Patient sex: M
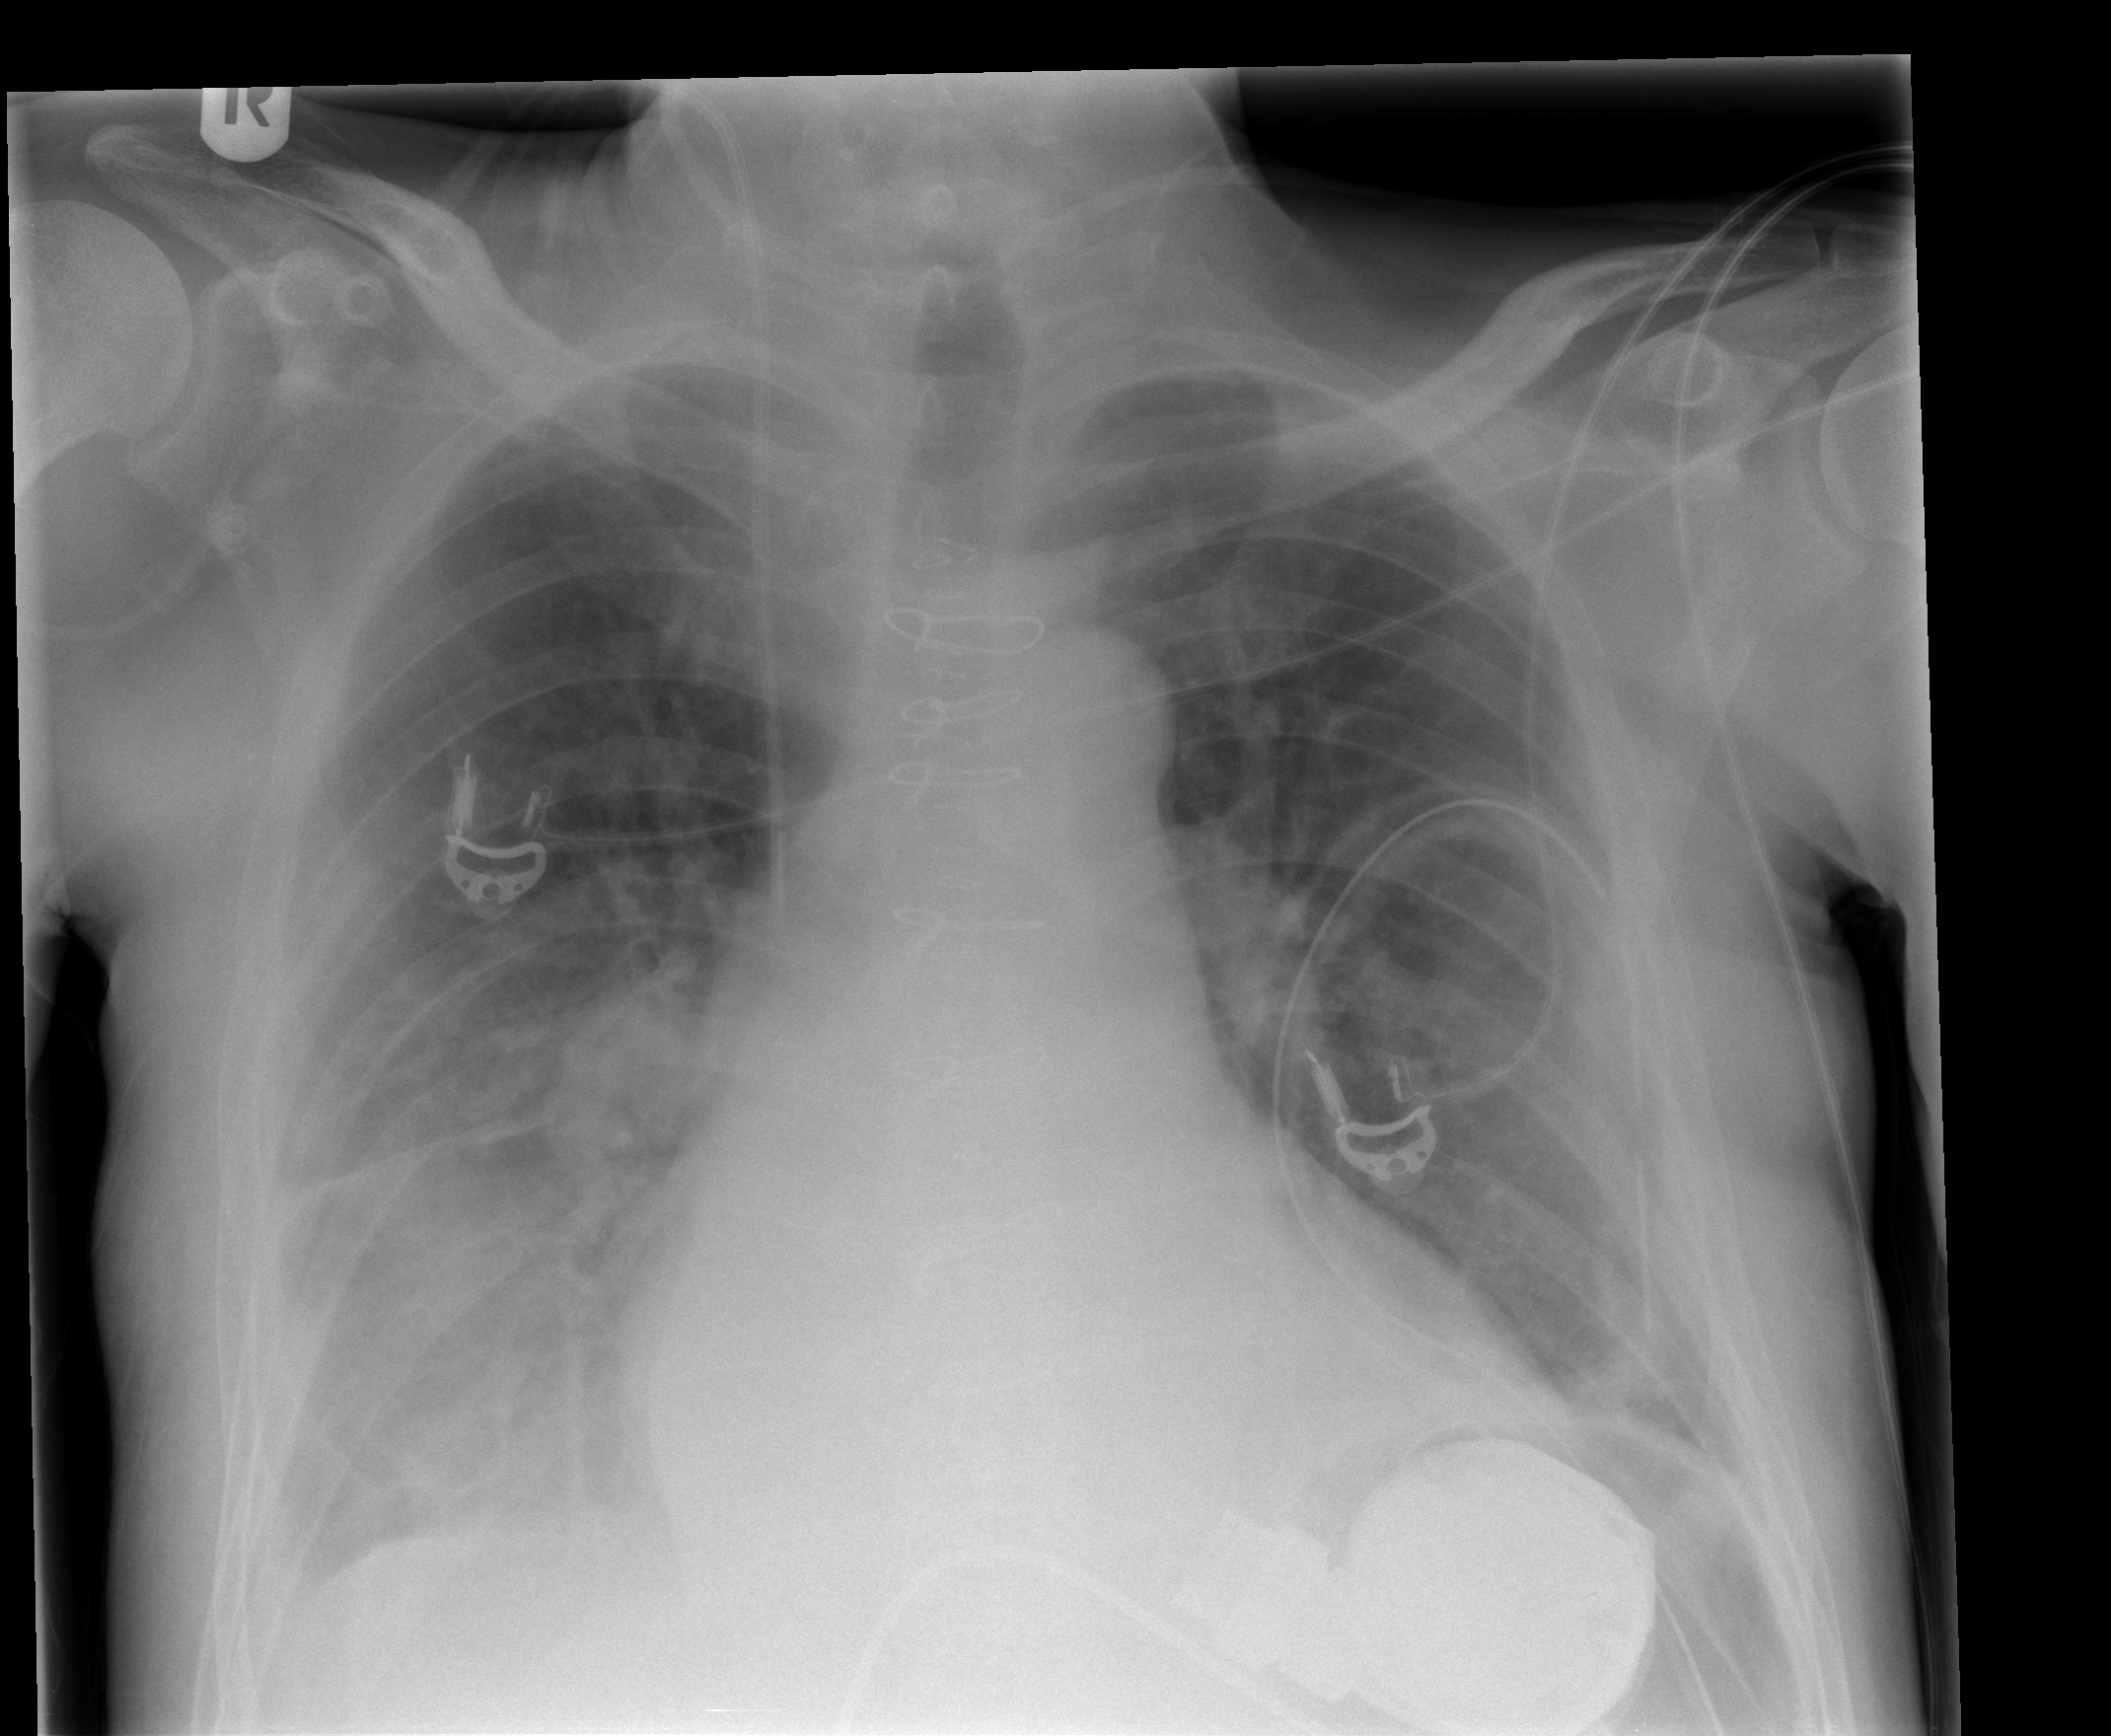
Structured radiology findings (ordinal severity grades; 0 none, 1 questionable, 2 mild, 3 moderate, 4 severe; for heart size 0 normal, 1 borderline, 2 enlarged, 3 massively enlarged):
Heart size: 2
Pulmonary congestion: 0
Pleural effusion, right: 2
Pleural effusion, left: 2
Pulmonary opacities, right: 1
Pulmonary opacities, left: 0
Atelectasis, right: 2
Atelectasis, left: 2